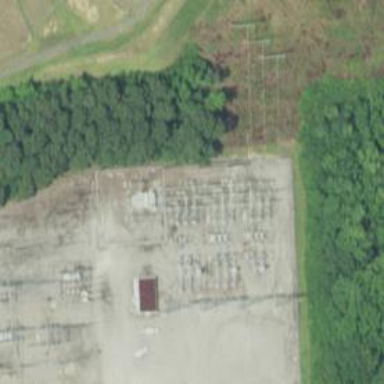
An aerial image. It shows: Switch for power supply.